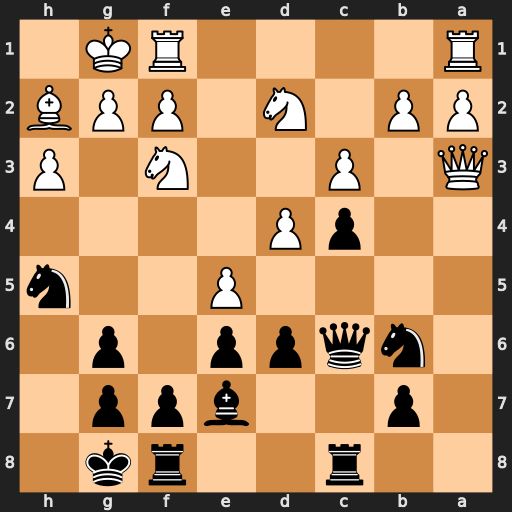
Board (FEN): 2r2rk1/1p2bpp1/1nqpp1p1/4P2n/2pP4/Q1P2N1P/PP1N1PPB/R4RK1
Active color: b
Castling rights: -
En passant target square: -
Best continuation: Ra8 Qb4 Ra4 exd6 Rxb4